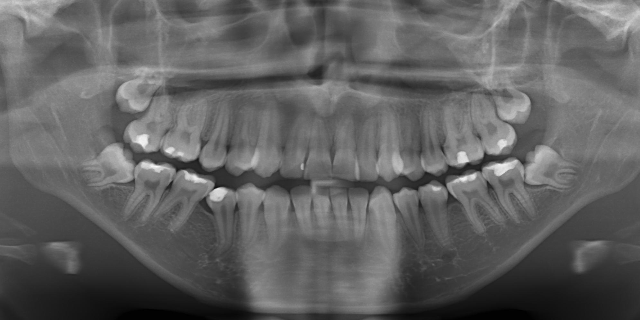
adult